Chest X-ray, AP view. Patient: 53 years old, sex M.
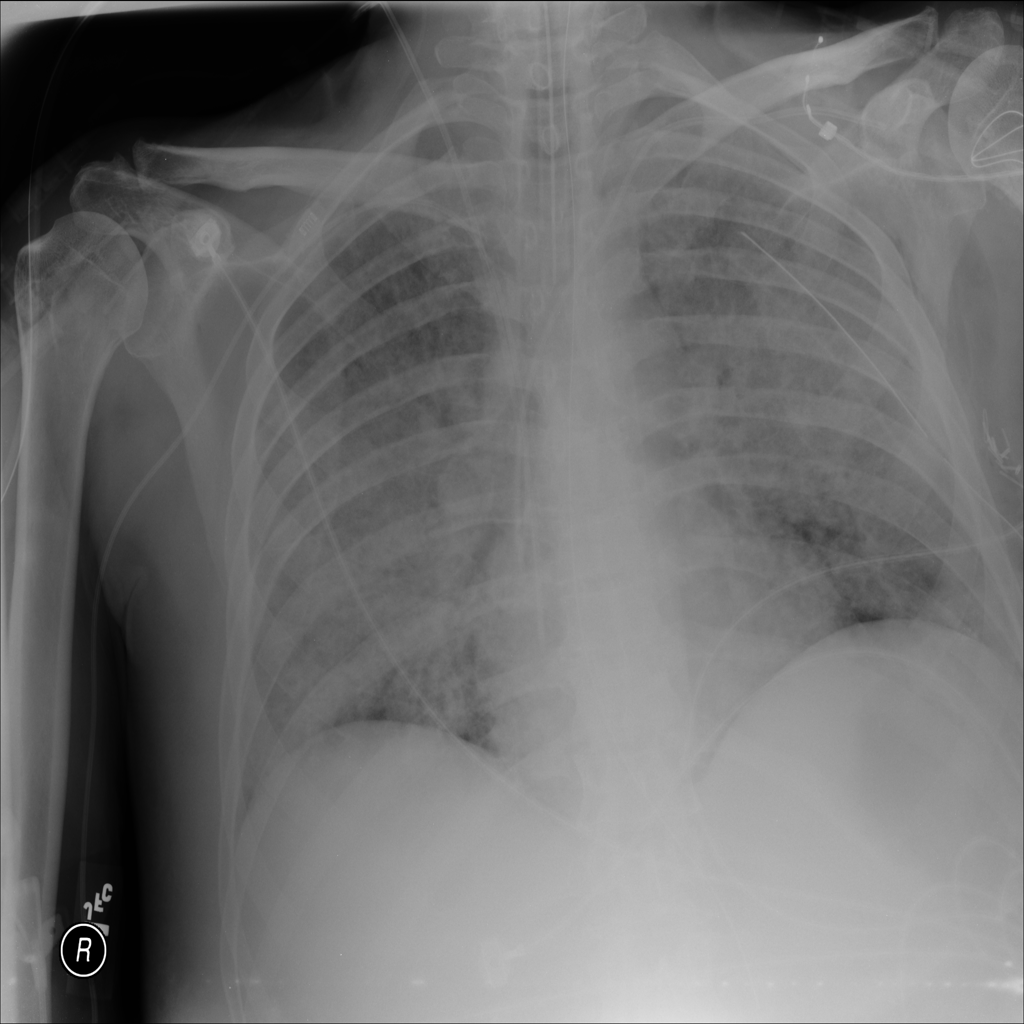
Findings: No Finding